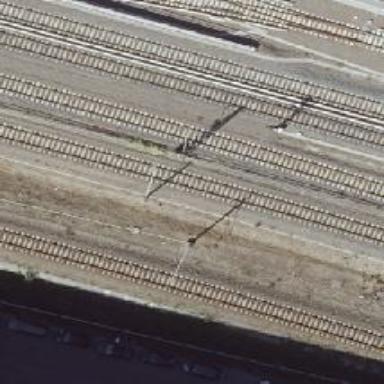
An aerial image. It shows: Catenary mast for power lines.